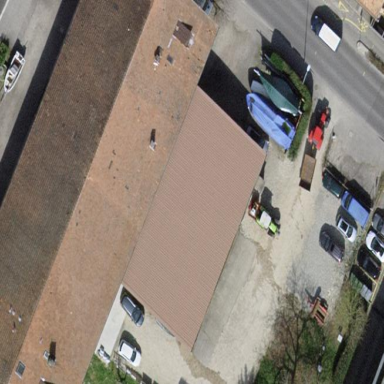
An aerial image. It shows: Building with flat roof.